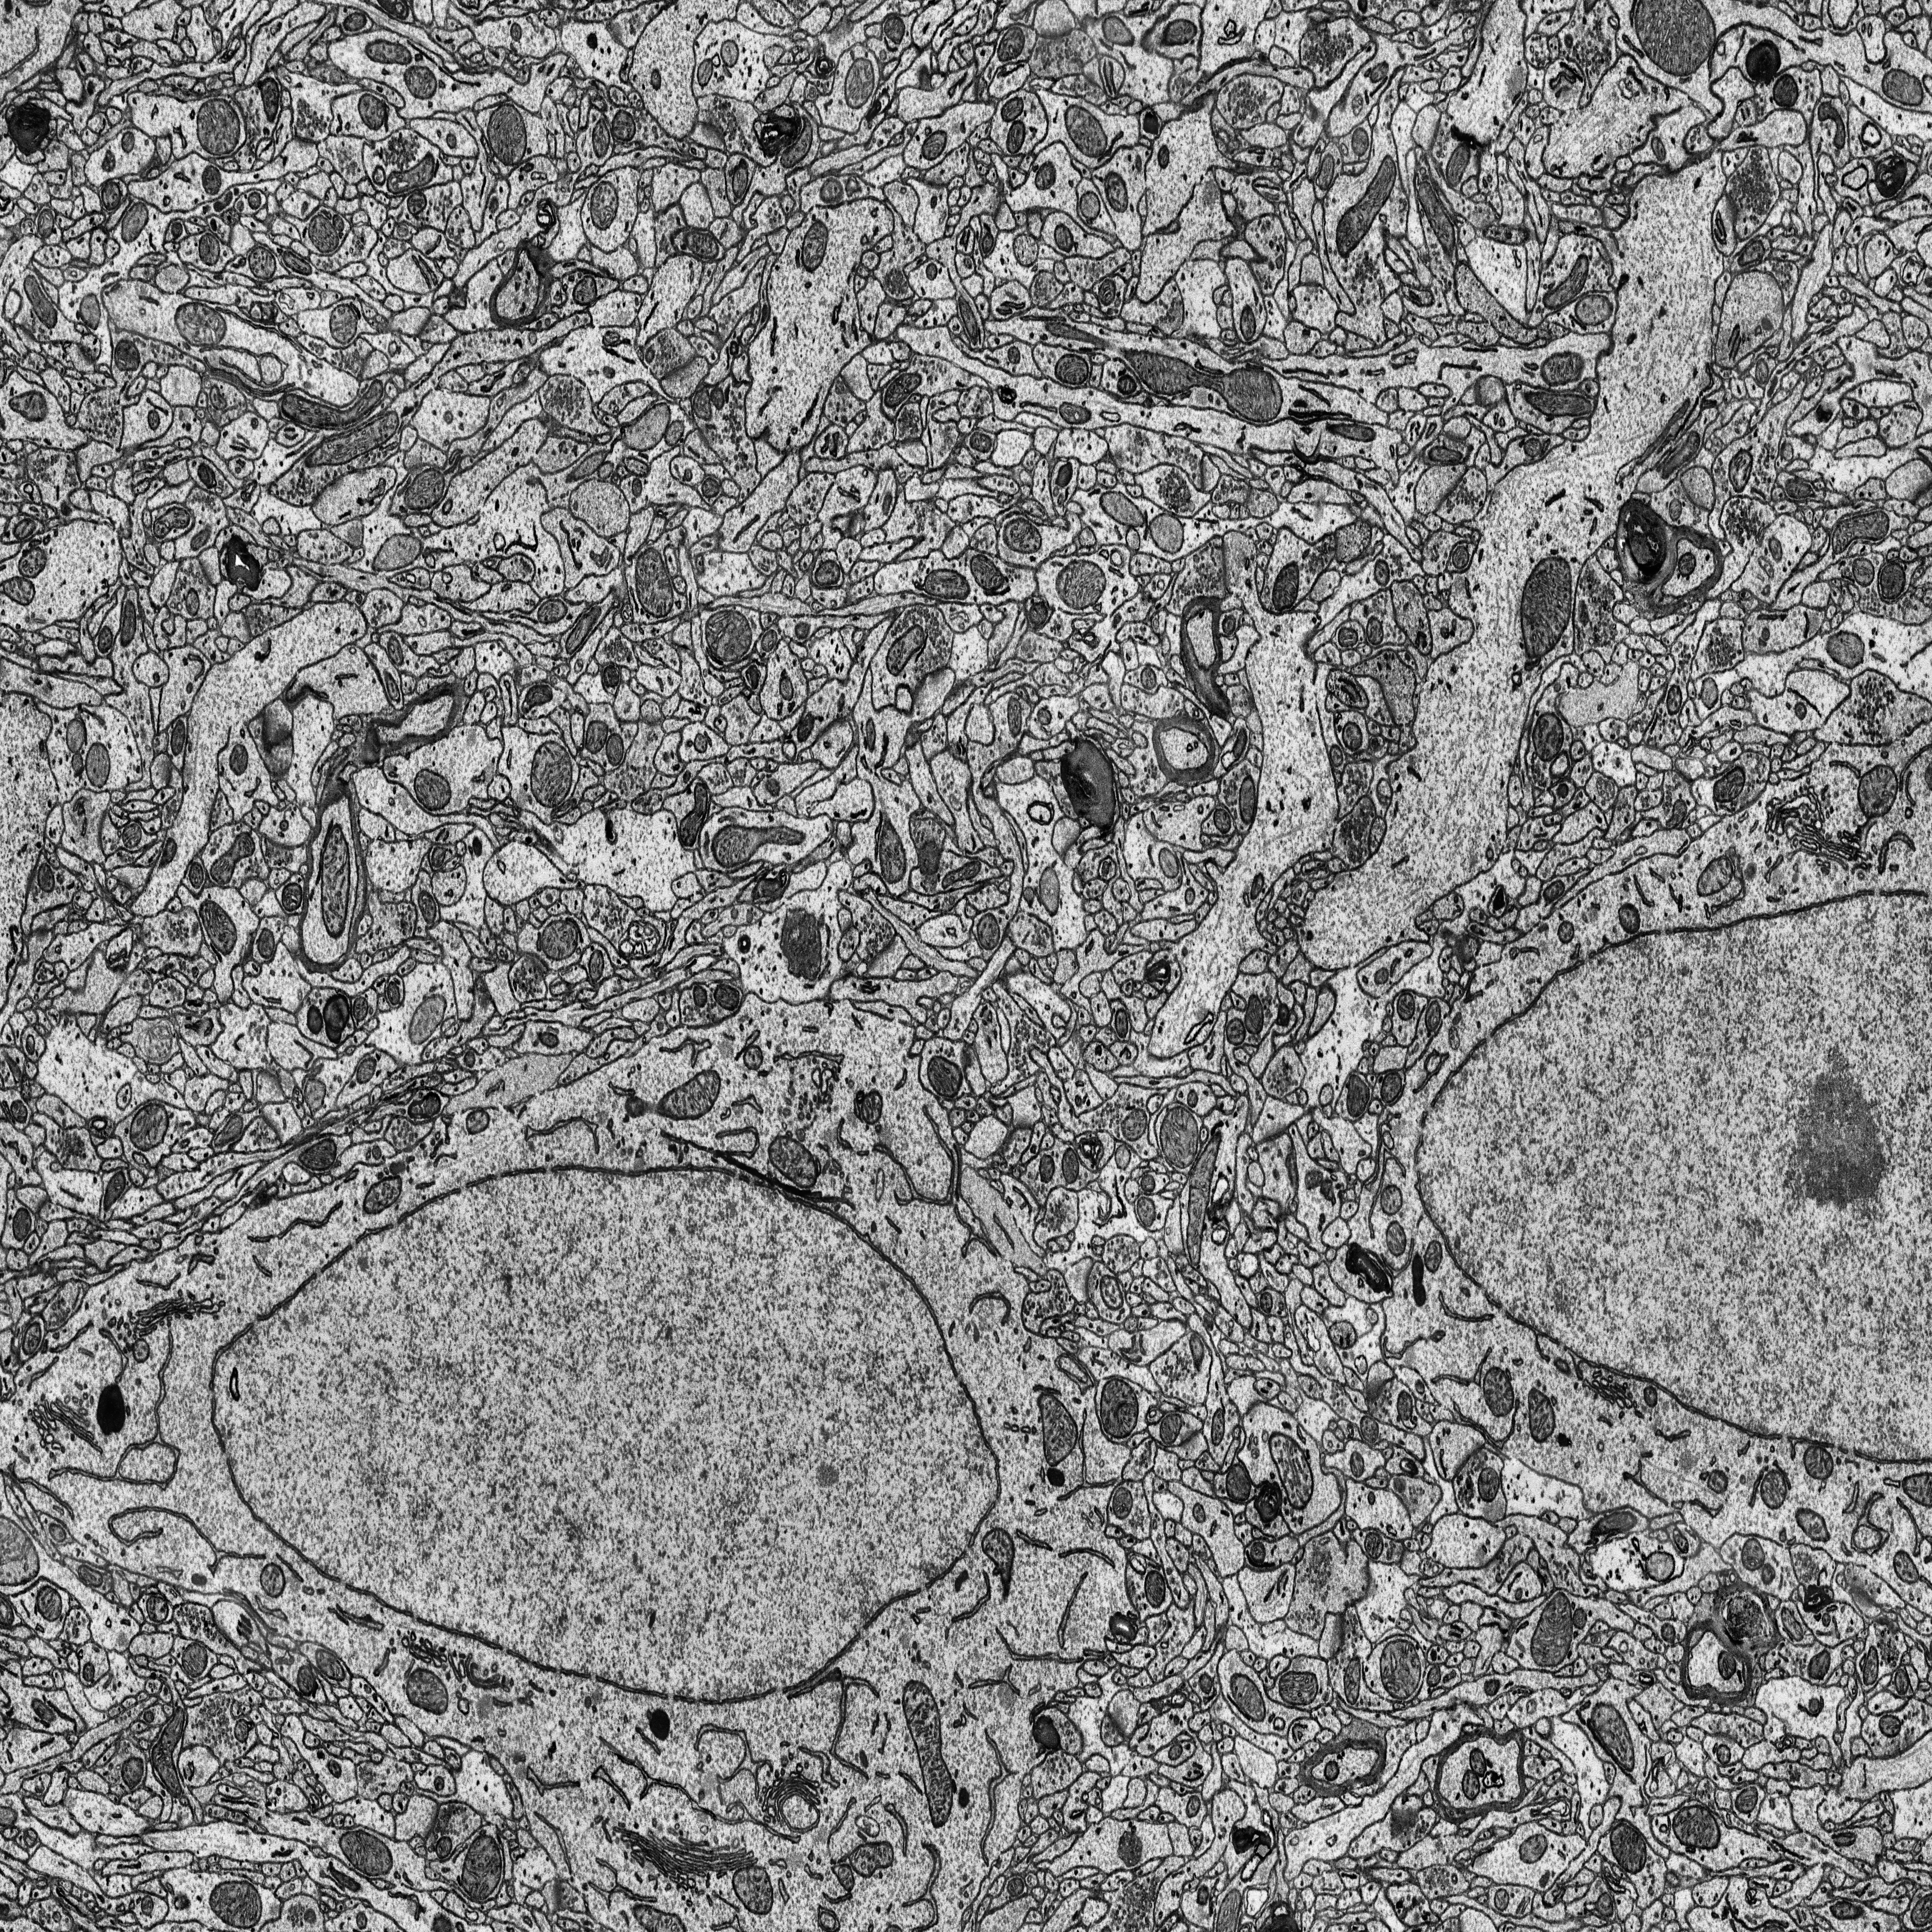
Electron microscopy slice of rat cortex tissue
Slice depth (z): 290
Mitochondria instances in slice: 376